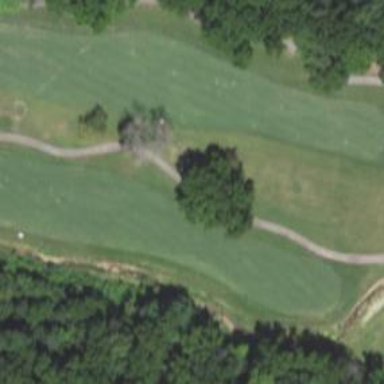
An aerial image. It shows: Golf fairway surrounded by grass.